Question: I want to create a client billing app. I need to keep price specific to each client. So I need a Price table for every client. If someone can help with how to shape the schema.
Thanks Ryuu

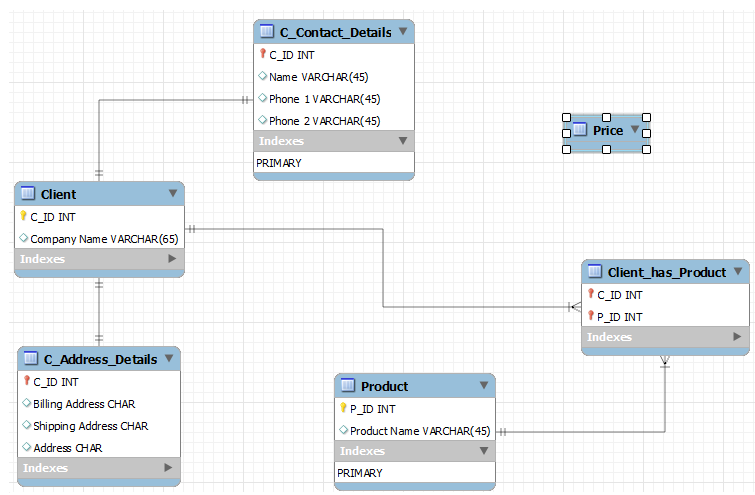
Answer: If you are selling specific products, and each product has, or potentially has, a different price for each client, then you would create a pricing table with foreign keys of client id and product id. That is, for each client, for each product, there is a price record. You then have a many-to-one relationship of price to client and a many-to-one relationship of price to product.
If you have many products, I'd guess you don't price every product separately for every client. Like if you have 200 products and you acquire a new client, you probably don't make up a price for every one of those 200 products just for that client. In that case you're more likely to have price lists. Some clients get the "A" list, some get the "B" list, etc. Then you'd create a price_list table and relate prices to the price_list, and then relate price_list to client. This is how my company does its pricing: we have one set of prices for standard commercial customers, another for our biggest customers, and a third for non-profits. Then each customer just has to be related to the appropriate list, not to all the individual products.
Alternatively, you might have "base" prices for each product and some clients get a discount. Then you'd just need a price for each product, and a percentage discount for each client.
There could be other ways to do it depending on how you do your pricing.